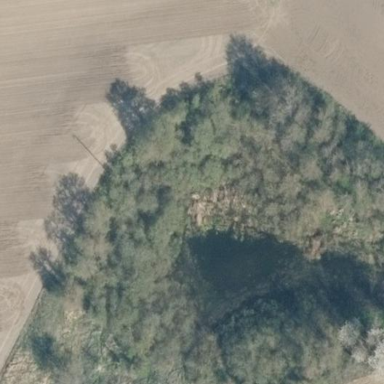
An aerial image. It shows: Pond with natural water.